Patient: sex F, age 54
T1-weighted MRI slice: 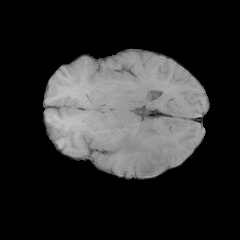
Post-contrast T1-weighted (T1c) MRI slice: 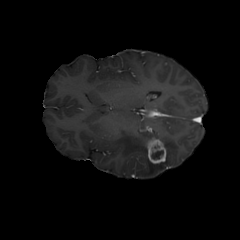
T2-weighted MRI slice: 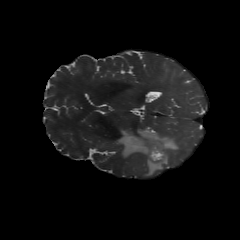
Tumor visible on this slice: yes
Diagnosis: Glioblastoma, IDH-wildtype
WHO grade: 4